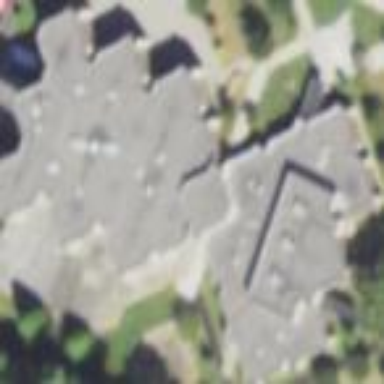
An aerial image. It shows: School building or complex.